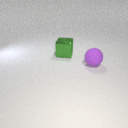
large green metal cube behind large purple rubber sphere